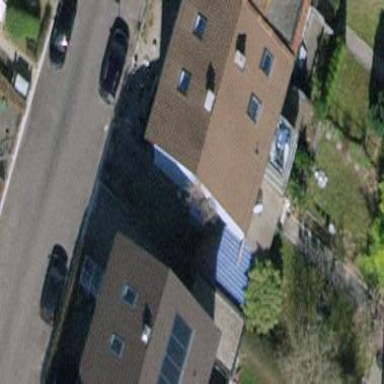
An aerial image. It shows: Building with gabled roof oriented across its structure.